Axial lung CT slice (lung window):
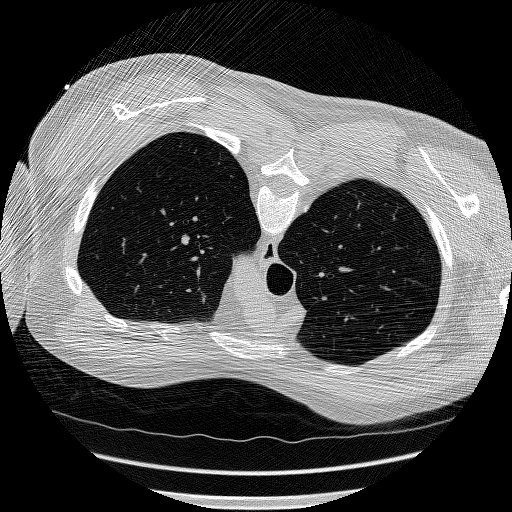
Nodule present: no